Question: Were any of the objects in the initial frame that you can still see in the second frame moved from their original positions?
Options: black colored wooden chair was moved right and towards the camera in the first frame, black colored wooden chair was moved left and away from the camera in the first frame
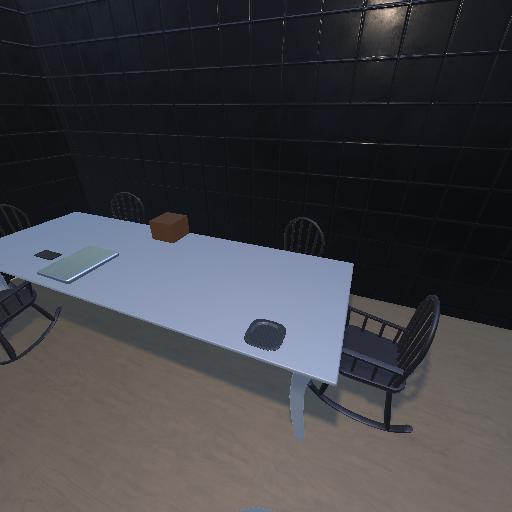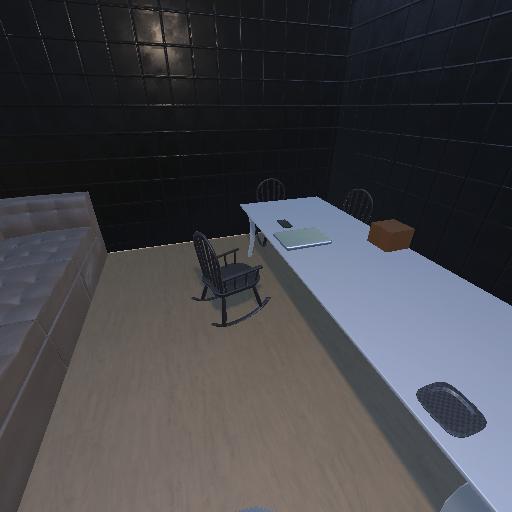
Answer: black colored wooden chair was moved right and towards the camera in the first frame